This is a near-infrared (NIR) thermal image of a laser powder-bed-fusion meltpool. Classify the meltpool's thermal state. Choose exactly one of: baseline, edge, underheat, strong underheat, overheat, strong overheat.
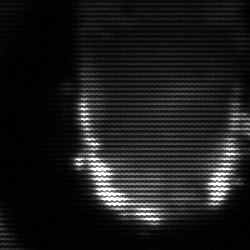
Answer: baseline